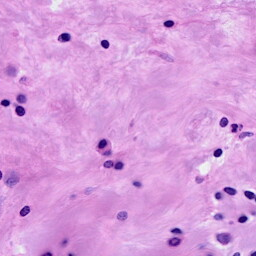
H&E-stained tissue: Breast